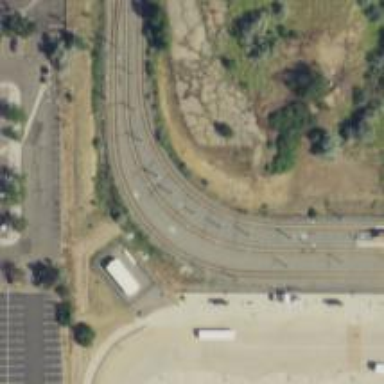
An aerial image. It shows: Light rail railway line with electrification through contact lines.